Aerial crown-view tile of a tropical tree (Barro Colorado Island, Panama), acquired 20240813:
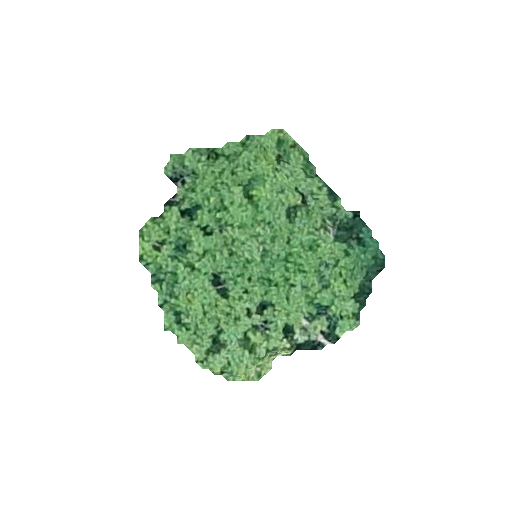
Species: Trattinnickia aspera
GBIF accepted scientific name: Trattinnickia aspera
Crown area: 62.448 m²